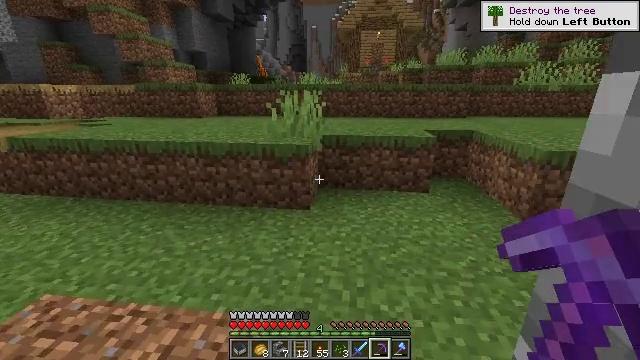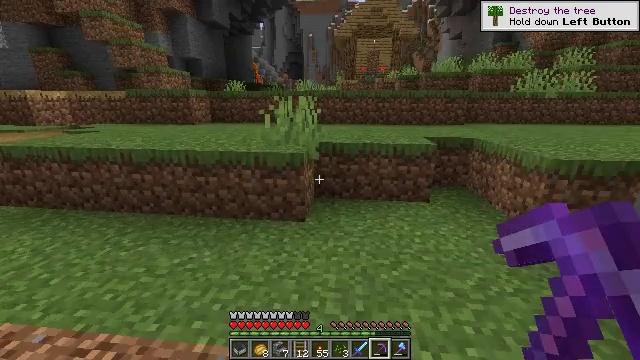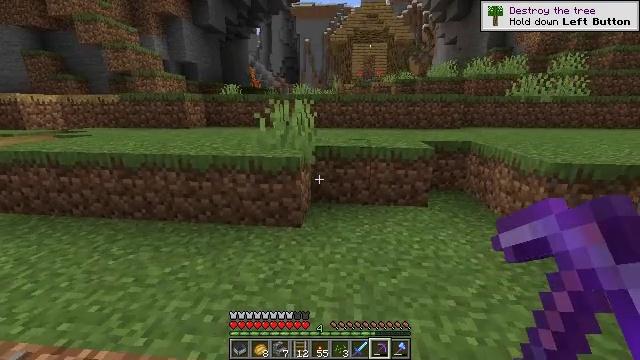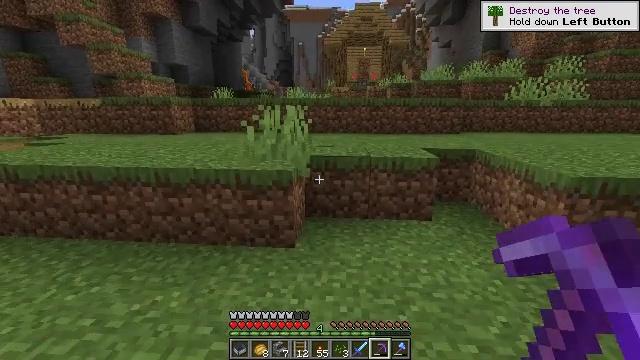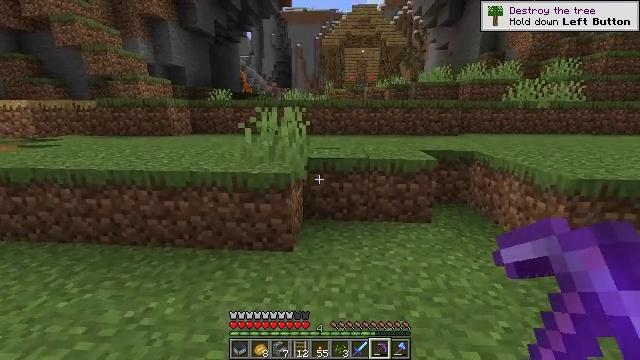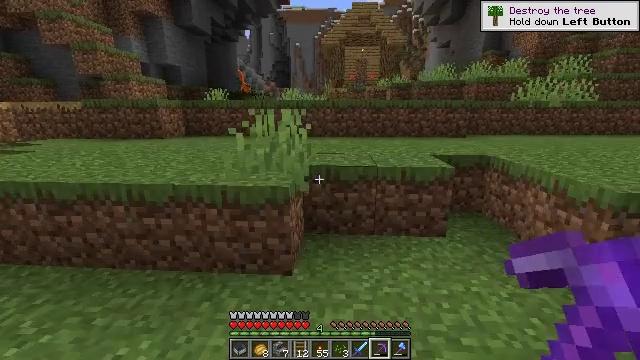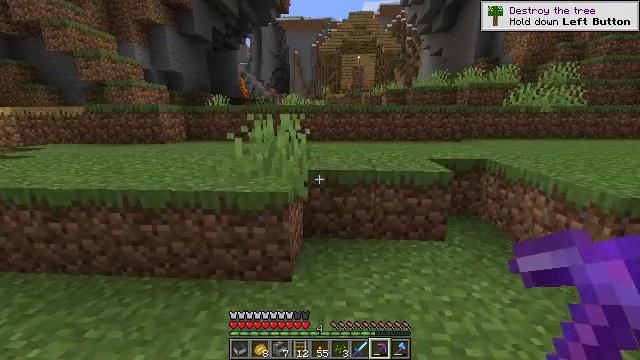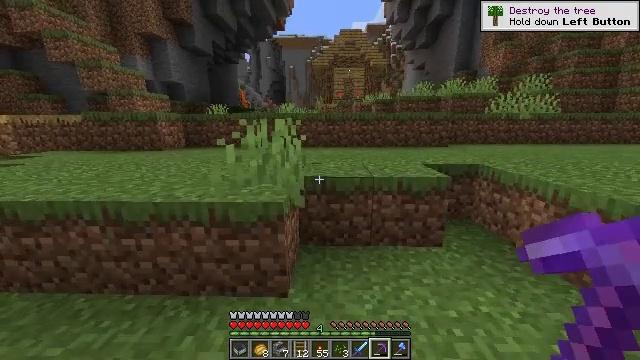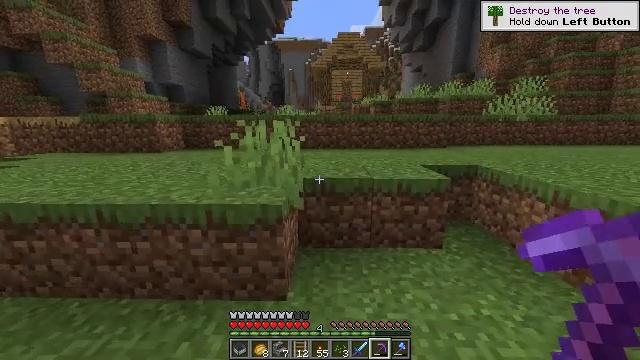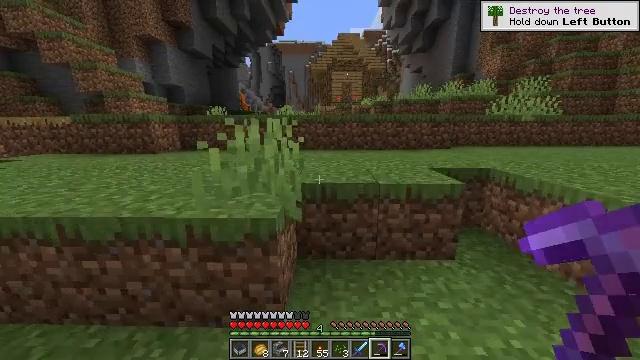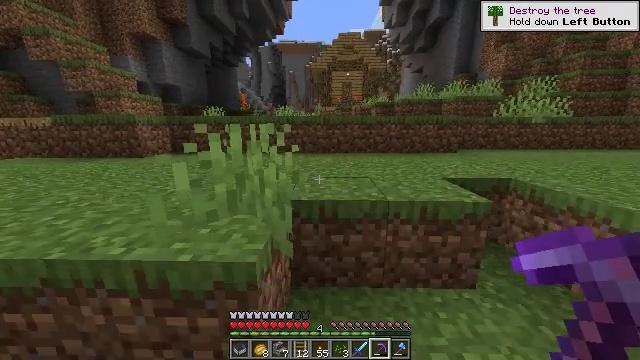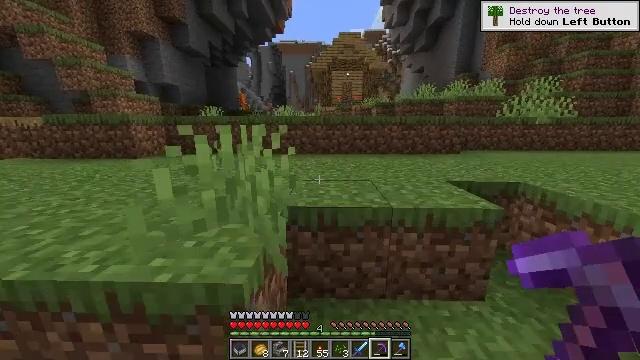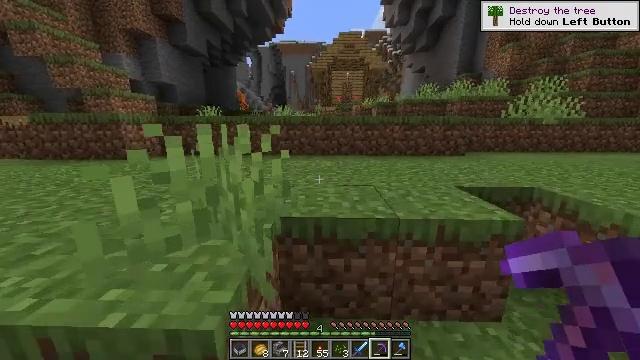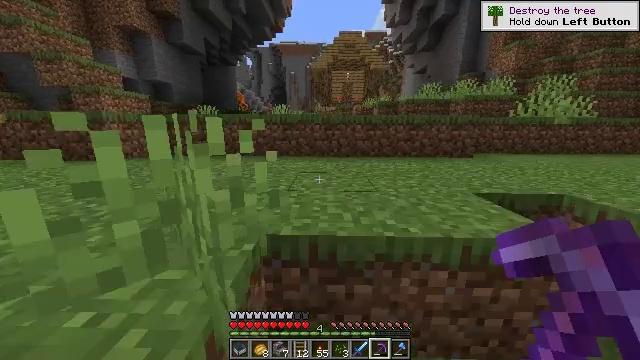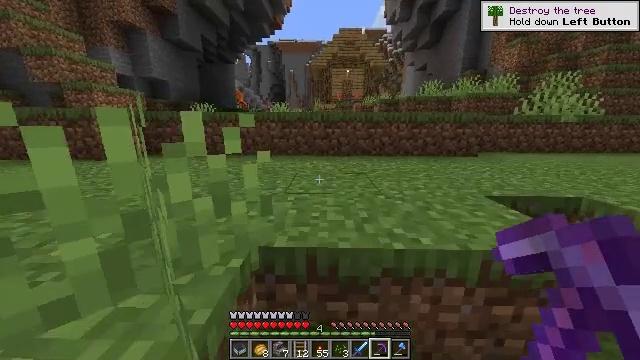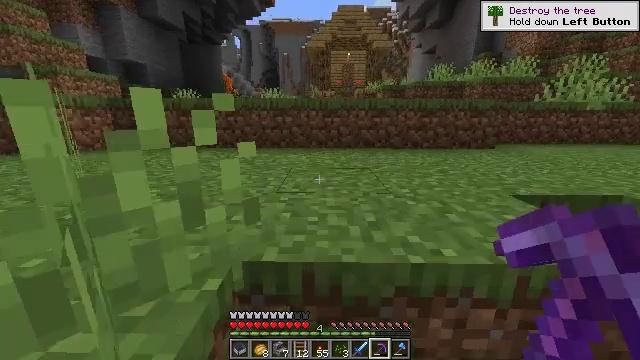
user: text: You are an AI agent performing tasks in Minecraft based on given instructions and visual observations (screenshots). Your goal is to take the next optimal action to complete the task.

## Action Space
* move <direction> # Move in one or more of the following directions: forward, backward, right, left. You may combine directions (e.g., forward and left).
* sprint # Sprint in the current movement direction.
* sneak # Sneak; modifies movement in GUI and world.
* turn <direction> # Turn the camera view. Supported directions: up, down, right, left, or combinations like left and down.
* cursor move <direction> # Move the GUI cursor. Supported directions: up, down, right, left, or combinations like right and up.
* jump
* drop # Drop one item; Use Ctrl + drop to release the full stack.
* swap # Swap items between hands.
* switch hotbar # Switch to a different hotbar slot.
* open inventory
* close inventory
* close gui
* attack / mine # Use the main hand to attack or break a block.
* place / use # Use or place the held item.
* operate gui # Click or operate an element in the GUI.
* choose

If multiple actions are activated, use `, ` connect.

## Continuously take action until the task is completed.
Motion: motion action
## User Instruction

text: Break the oak trapdoor to collect it.
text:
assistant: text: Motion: move forward, turn up
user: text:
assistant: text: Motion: move forward
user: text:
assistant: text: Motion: move forward, turn right
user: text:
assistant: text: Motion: move forward
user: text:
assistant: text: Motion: move forward, sprint
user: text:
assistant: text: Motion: move forward, sprint
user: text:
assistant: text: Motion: move forward, sprint, turn right
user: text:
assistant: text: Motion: move forward, sprint
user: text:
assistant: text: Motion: move forward, sprint
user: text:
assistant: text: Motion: move forward
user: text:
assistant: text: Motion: move forward
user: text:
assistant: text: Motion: move forward
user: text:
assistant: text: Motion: move forward
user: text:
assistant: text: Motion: no_op
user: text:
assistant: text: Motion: turn down
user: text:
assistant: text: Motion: open inventory
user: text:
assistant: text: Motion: open inventory
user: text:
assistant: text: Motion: open inventory
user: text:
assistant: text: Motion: open inventory
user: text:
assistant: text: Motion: turn right
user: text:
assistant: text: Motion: turn right and down
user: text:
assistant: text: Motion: turn right and down
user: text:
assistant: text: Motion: turn right and down
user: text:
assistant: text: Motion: turn right and down
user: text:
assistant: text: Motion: turn down
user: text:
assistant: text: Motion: turn down
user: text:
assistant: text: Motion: no_op
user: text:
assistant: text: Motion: no_op
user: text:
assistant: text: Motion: no_op
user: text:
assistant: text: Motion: no_op